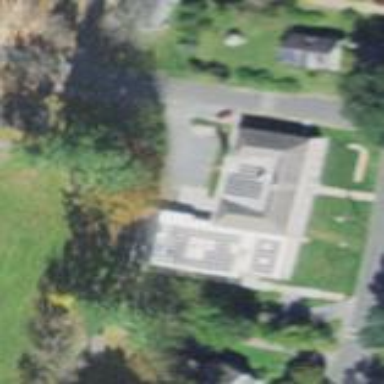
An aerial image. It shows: Building.